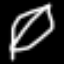
Label: leaf